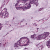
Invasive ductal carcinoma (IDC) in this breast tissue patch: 1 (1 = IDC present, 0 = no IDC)